Question: I want to access all data under name='vehicle' so all child's and sub child's should get in single query

I have tried this query
'''
SELECT a.CID as MainCategoryID, b.CID as ChildCategoryID, b.parentID
FROM categories a, categories b
WHERE a.CID = b.parentID AND NAME='vehicle'
'''
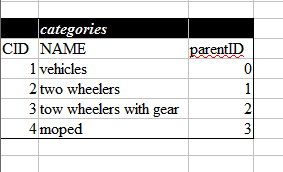
Answer: A possible solution should be the following:
'''
SELECT @pv:=cid AS 'cid', name, parentID FROM categories
JOIN (SELECT @pv:=0) tmp
WHERE parentID = @pv
'''
you can find a SQLFiddle here: <URL>